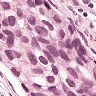
Metastatic tissue present: yes